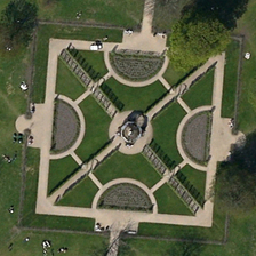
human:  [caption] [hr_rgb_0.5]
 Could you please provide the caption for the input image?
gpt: Four semicircular flower beds on the four sides of the square on the lawn.

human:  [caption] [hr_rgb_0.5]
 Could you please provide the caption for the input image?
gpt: several large trees are decorating this smart square .

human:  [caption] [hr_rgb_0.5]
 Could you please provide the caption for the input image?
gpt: a semi circle garden is at each of the four sides of the square on the lawn .

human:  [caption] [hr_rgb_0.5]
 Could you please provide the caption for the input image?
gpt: One half round parking is the four sides of the square in the lawn.

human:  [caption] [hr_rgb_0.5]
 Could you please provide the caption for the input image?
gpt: four semiconductors are located on the four sides of the square on the lawn.